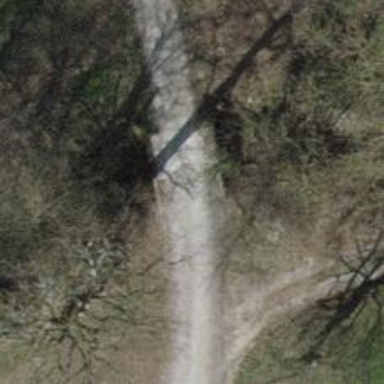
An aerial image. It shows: Compacted track road on bridge with grade 2 track type.